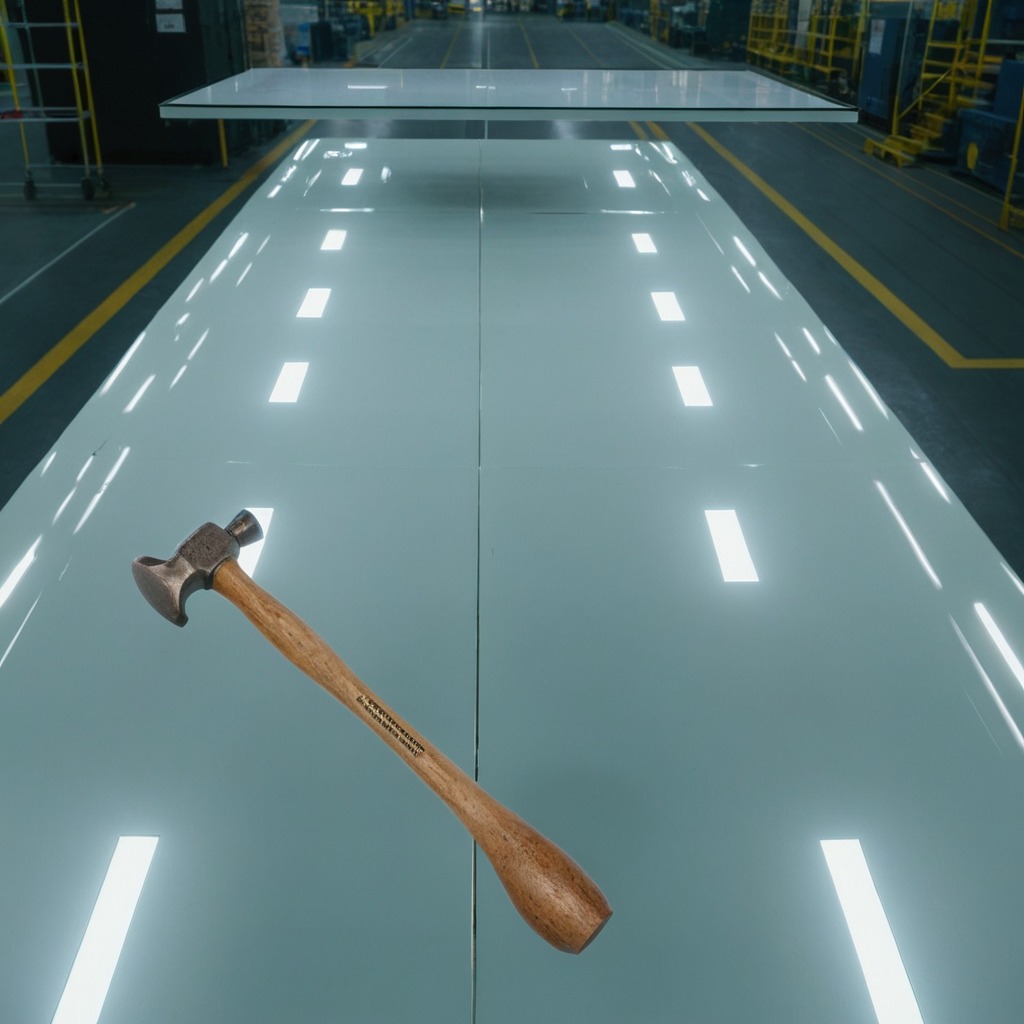
A hammer is lying on the table.